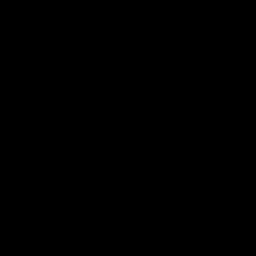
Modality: T1w
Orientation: coronal
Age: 20
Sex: male
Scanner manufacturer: ge
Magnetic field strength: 3 T
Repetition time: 0.0088 s
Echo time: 0.003768 s